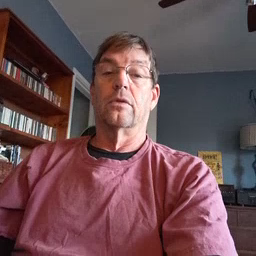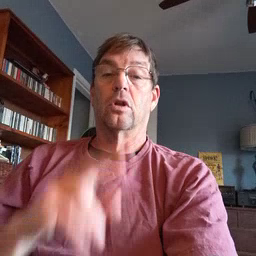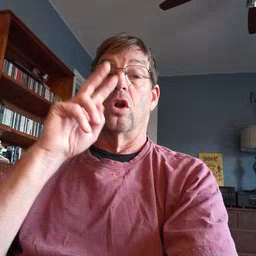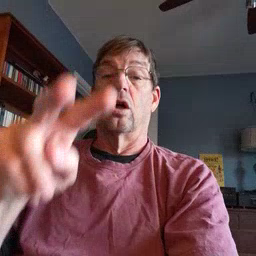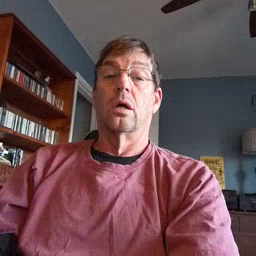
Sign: look